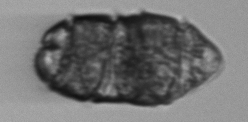
Label: Margalefidinium